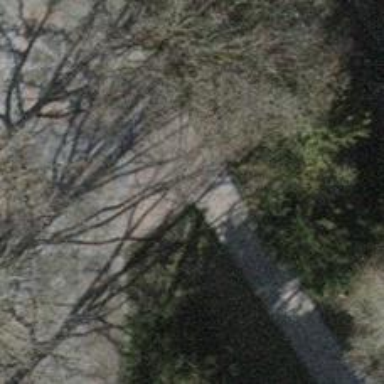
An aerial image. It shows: Footway with surface made of sett.